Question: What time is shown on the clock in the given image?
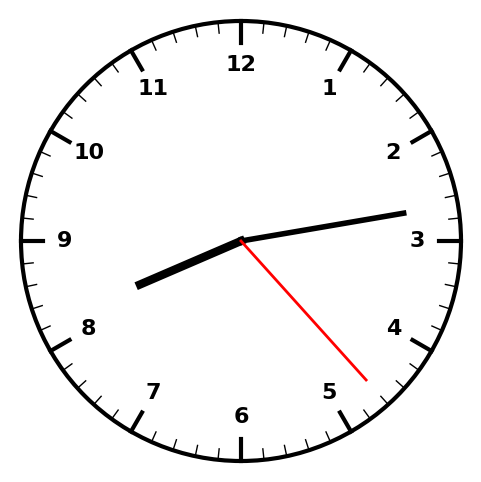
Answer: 08:13:23